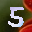
Label: 5